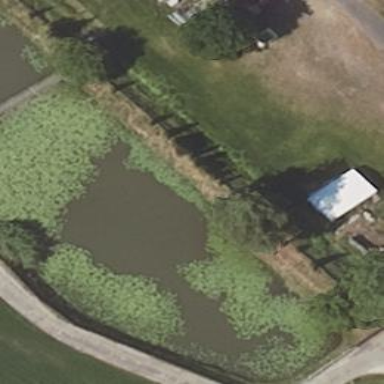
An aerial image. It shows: Serene pond surrounded by nature.